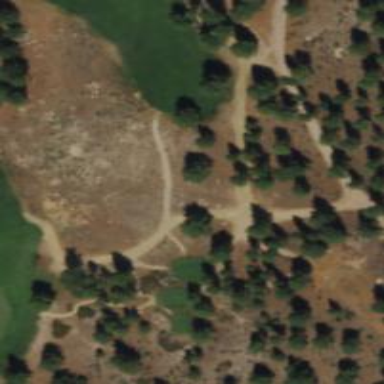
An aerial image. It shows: Path used for both walking and golf.